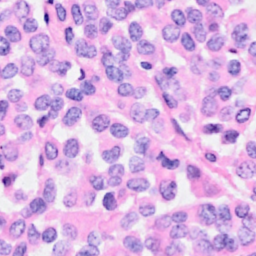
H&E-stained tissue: Breast